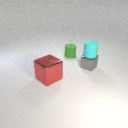
small green rubber cylinder behind large red metal cube